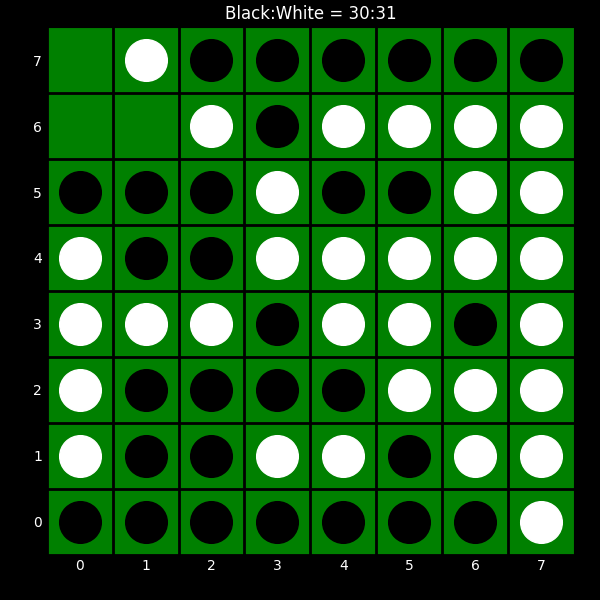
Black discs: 30
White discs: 31